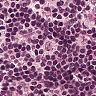
Metastatic tissue present: no